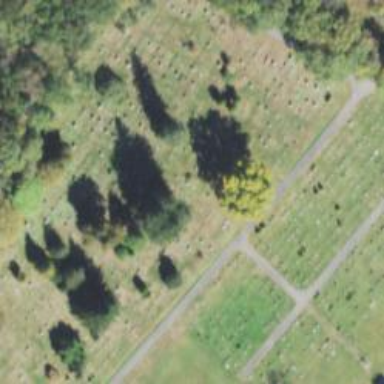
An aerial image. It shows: Cemetery.